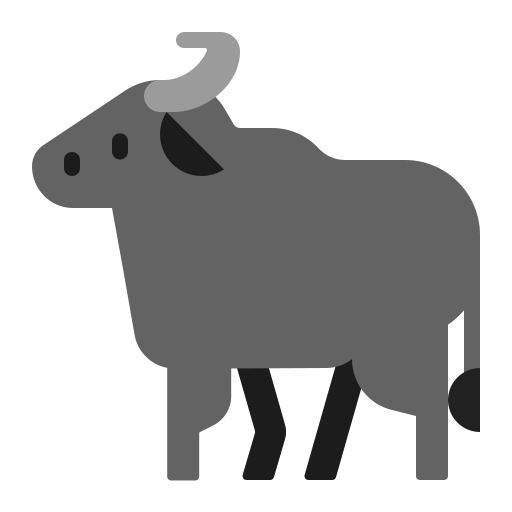
water buffalo flat